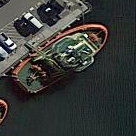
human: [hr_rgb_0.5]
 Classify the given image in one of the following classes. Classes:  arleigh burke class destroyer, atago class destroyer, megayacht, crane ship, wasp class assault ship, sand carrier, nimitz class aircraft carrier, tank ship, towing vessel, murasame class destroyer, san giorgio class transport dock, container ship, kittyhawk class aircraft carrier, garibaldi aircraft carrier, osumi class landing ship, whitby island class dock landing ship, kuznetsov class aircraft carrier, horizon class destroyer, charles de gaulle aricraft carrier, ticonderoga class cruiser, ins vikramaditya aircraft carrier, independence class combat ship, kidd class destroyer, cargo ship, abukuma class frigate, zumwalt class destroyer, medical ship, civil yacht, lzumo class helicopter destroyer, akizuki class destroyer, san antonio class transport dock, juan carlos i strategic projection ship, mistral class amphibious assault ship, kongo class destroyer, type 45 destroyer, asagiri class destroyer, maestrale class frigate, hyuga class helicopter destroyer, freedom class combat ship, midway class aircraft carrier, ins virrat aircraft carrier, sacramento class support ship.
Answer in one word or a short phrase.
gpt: Towing vessel